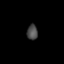
Tissue: lung
Cell type: Epithelial cells
Senescence score: 0.1715
Nuclear area (px): 159
Mean DAPI intensity: 73.484